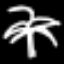
Label: palm tree